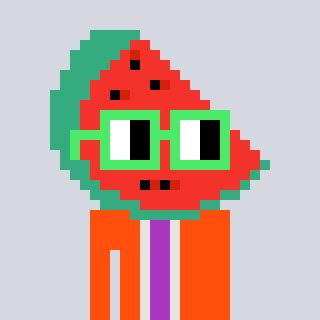
a pixel art character with square light green glasses, a watermelon-shaped head and a orange-colored body on a cool background